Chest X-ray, PA view. Patient: 66 years old, sex M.
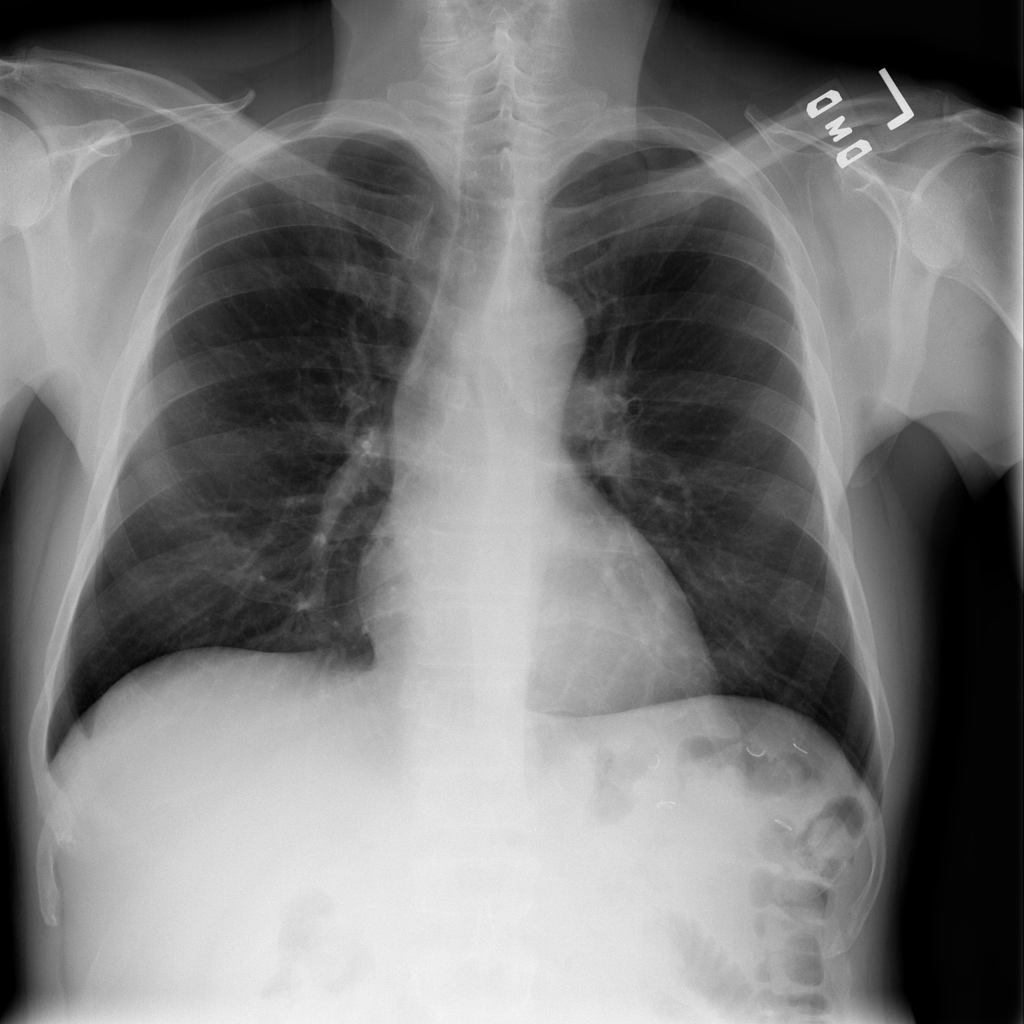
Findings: No Finding